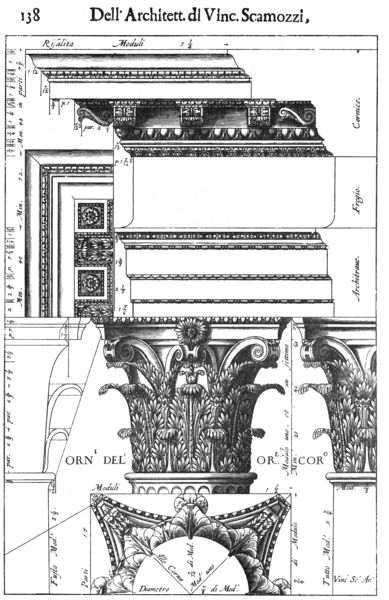
Titel: L'idea della architettura universale (Korinthisches Kapitell)
Künstler: Vincenzo Scamozzi
Institution: (Seriendruck)
Schlagwörter: blätter, feder, weiß, blumen, marmor, schwarz, skizze, säule, säulen, zeichnung, gebäude, masse, ornament, architektur, barock, sockel, stein, sonne, blatt, gotik, renaissance, ranken, schrift, italien, architecture, column, crown, ornate, white, window, black, gray, grey, detail, zahlen, floral, ornamente, flowers, pattern, patterns, stuck, plant, antike, druck, schnitt, radierung, stich, beschriftung, bleistift, entwurf, schema, architrav, kapitelle, rom, kapitell, studien, verziert, fries, sims, gesims, wood, voluten, rosette, complex, stone, building, plan, tempel, konsolen, konsole, volute, dell, basis, drawing, korinthisch, black and white, frame, sketch, schaft, french, kanten, gebälk, grundriss, arkanthus, kranzgesims, traktat, aufriss, bauzeichnung, faszien, design, akanthusblätter, säulenordnung, palladio, zahnschnitt, bauskizze, dorische säule, korinthica, abmessung, alberti, proportion, freis, architect, italian, fascien, hilices, kaüitelle, kelices, konsolfries, korintica, scamozzi, systematik, theorie, übersicht, italienisch, pencil, ausgrabung, medieval, measurements, figure, pillar, structure, cornice, diagram, molding, math, inonisch, machine, furniture, numbers, blueprint, pillars, details, decor, +italien, 138, measures, size, vincenzo scamozzi, architett, corinthean column, dell architett di vinc scamozzi, dell architett, ellaborate, architect's sketch, \or